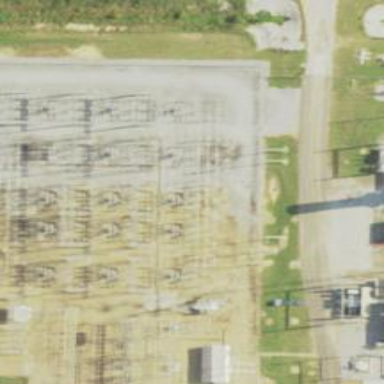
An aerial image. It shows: Switch for power supply.